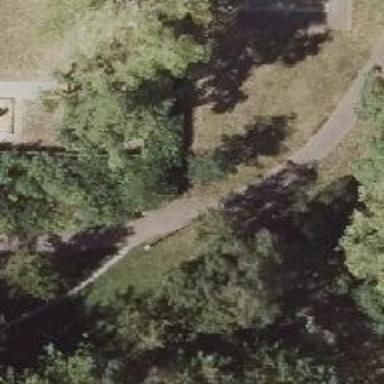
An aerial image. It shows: Compacted footway.